Interaction volume radius: 5 \u00c5
Interaction volume height: 30 \u00c5
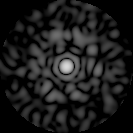
Disorder parameter: 0.8169